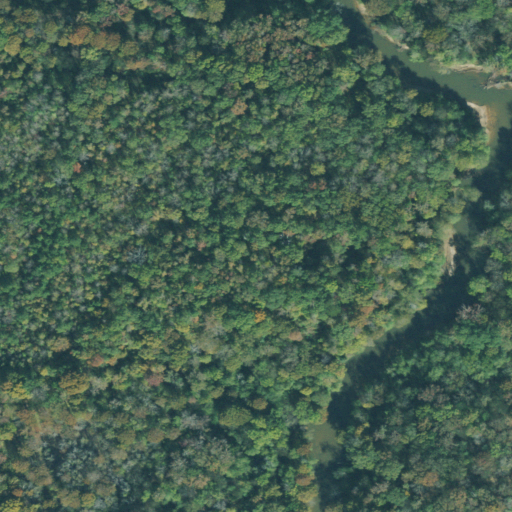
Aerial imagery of mountain in Tennessee named The Mound containing woody wetlands, deciduous forest, open water, and mixed forest